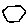
Label: hexagon